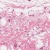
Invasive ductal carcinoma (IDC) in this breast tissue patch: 0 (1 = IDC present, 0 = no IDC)